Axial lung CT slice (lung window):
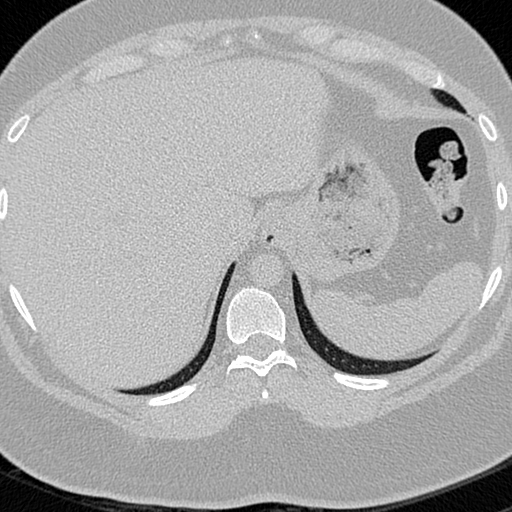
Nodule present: no